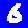
Digit: 6